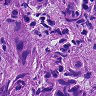
Metastatic tissue present: yes